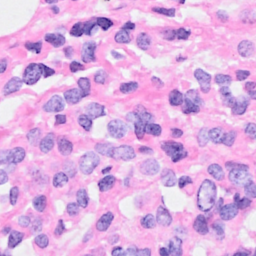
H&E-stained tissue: Breast